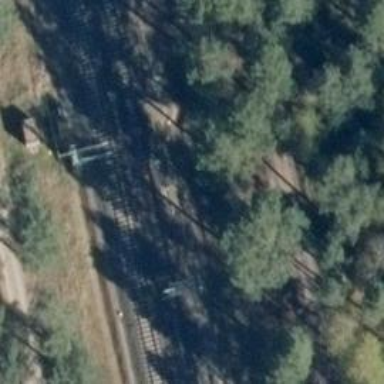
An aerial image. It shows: Railway with electrified contact lines.